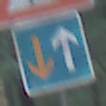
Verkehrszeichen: VorrangVorGegenverkehr
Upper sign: FussgaengerRechts
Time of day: SunriseSunset
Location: Outdoor (Nature)
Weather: NotSpecified
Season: Autumn
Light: Natural